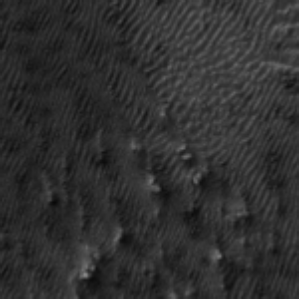
Label: frost